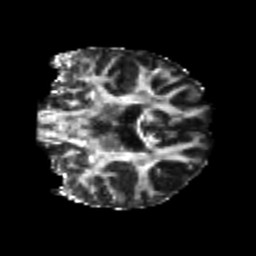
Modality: FA
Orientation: coronal
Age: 23
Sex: male
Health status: healthy
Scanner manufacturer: philips
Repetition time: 7.388 s
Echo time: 0.08599 s